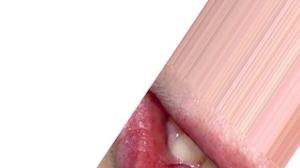
Condition: Mouth Ulcer